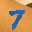
Label: 7